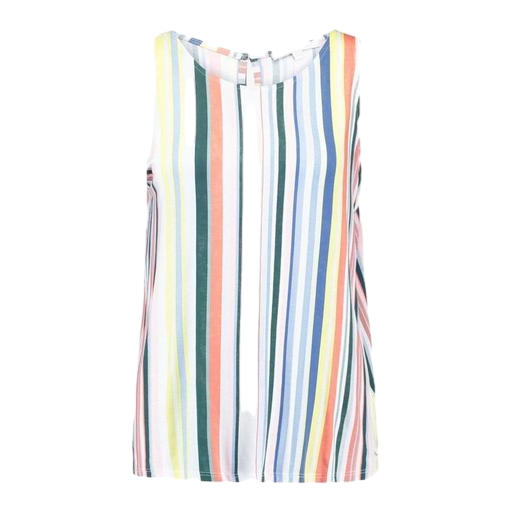
multicolor swing tank, multicolor sleeveless high-low top, multicolor stripe tank, white background